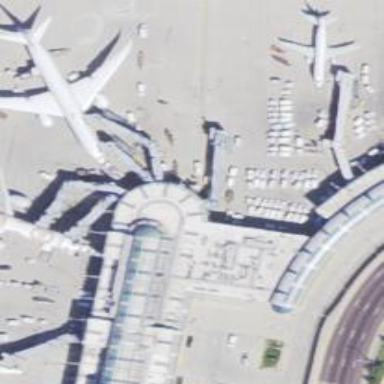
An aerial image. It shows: Airport gate.